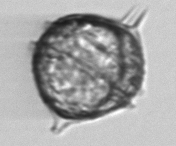
Label: Protoperidinium